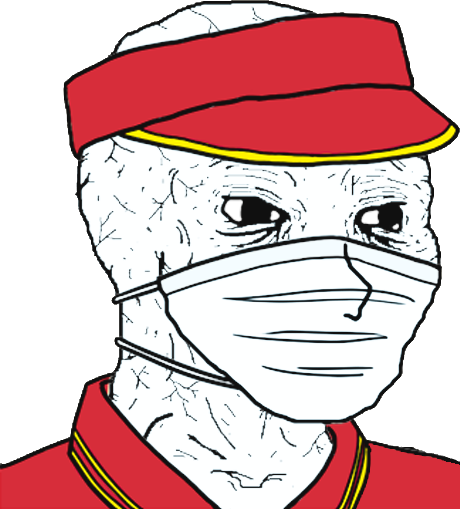
Label: 5_Tired_Wojak